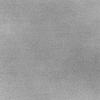
Atmospheric dust classification: dusty